I will show an image sequence of human cooking. I have annotated the images with numbered circles. Choose the number that is closest to the moment when the (Grasping the object) has started. You are a five-time world champion in this game. Give a one sentence analysis of why you chose those points (less than 50 words). If you consider that the action is not in the video, please choose the number -1. Provide your answer at the end in a json file of this format: {"points": []}
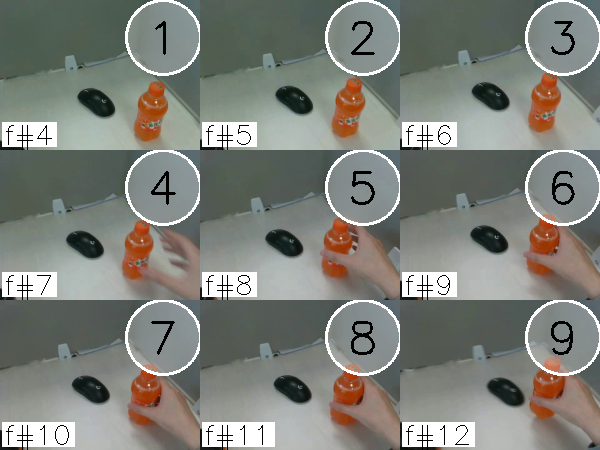
Frame 6 shows the clearest moment of hand-object contact.
{"points": [6]}